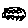
Label: car